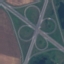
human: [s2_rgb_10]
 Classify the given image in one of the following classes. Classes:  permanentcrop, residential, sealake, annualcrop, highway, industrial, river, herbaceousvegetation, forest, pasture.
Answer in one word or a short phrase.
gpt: Highway